Interaction volume radius: 10 \u00c5
Interaction volume height: 10 \u00c5
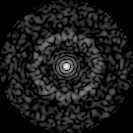
Disorder parameter: 0.8251